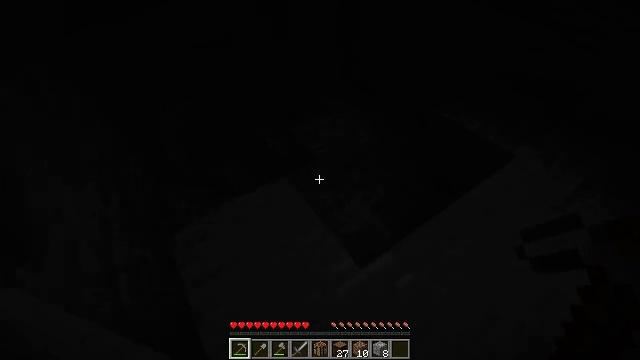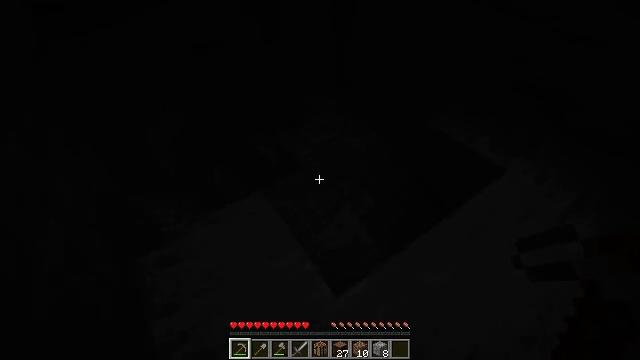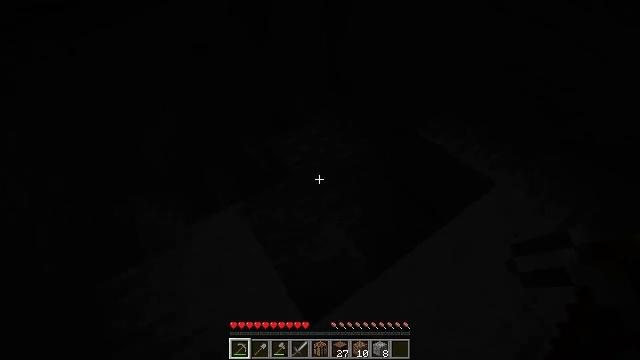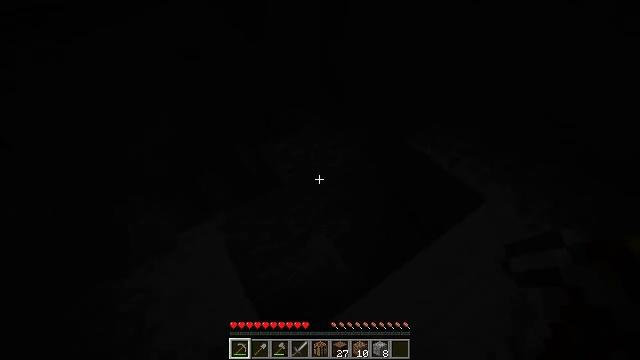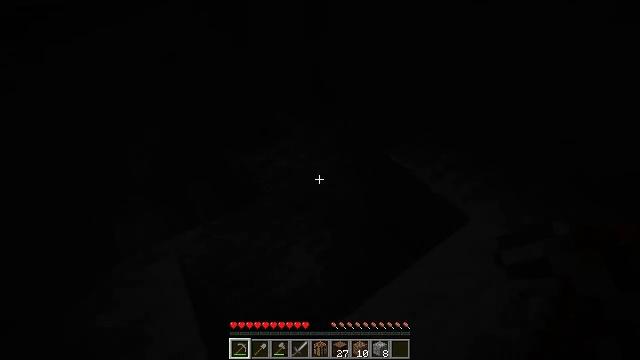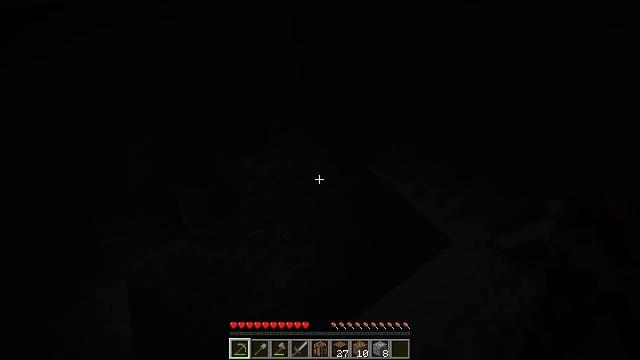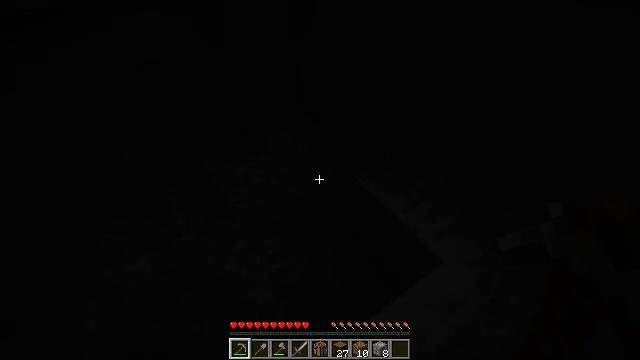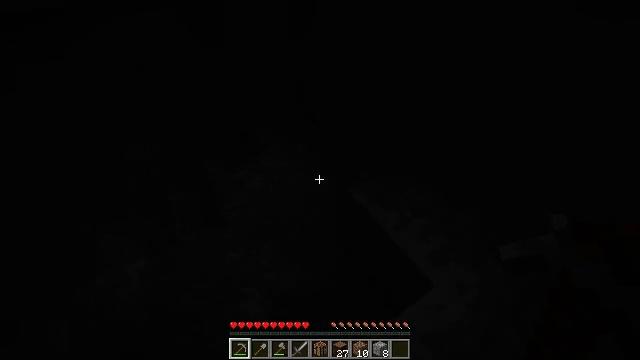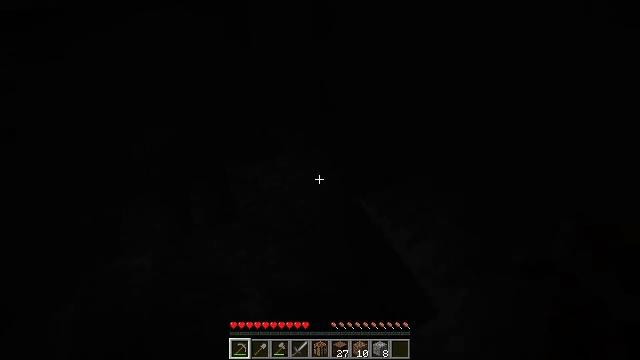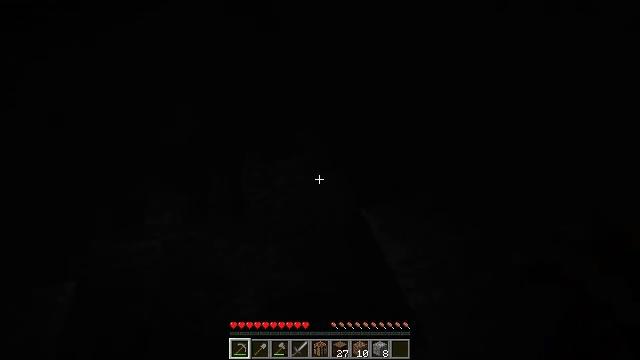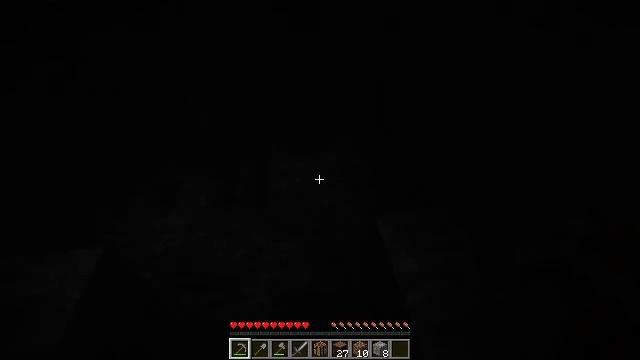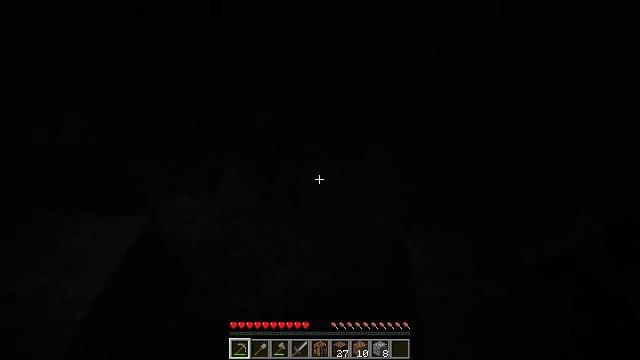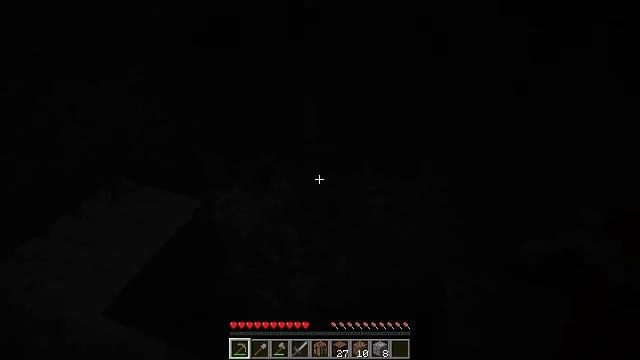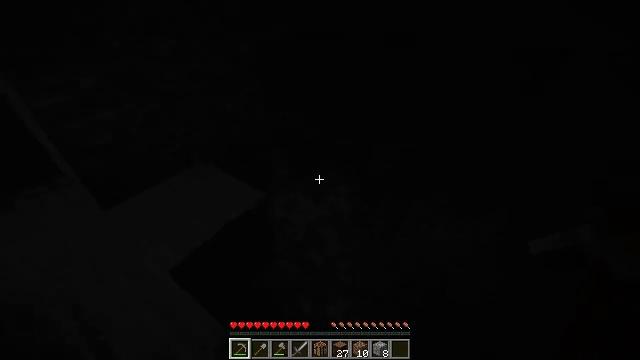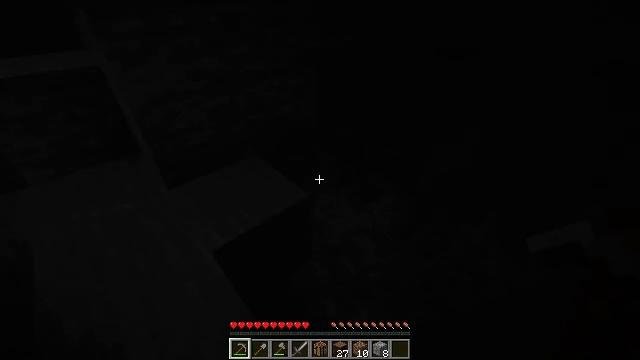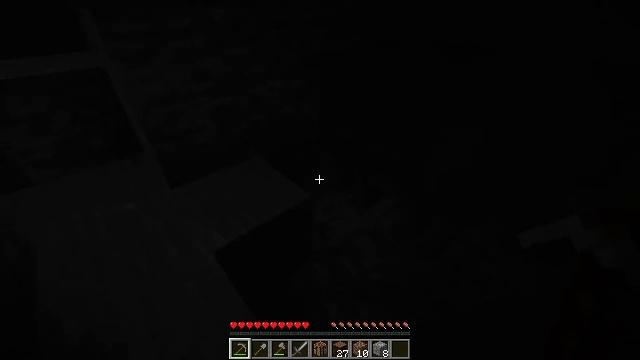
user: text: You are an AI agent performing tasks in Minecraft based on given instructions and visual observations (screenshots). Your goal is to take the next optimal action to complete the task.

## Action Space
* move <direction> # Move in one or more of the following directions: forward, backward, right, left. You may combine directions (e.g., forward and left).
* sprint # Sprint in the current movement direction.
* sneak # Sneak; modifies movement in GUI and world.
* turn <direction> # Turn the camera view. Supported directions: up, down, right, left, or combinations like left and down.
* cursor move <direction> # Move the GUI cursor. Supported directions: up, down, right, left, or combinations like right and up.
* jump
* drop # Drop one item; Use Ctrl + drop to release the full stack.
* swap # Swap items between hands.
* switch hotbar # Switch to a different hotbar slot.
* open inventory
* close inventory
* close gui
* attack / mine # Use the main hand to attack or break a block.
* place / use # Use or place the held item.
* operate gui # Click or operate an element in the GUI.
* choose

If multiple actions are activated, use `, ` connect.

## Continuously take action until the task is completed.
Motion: motion action
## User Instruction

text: Gather sugar cane for crafting.
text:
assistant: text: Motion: move forward and move right
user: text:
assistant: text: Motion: move forward and move right
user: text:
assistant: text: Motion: move forward and move right
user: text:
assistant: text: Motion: move forward and move right
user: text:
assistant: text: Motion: move forward and move right
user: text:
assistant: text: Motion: move forward and move right
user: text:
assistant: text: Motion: move forward and move right, turn left
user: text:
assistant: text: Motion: move right, turn left
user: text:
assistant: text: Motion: turn left
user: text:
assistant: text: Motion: turn left
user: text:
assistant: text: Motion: turn left and up
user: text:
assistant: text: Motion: turn left and up
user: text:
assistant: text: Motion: turn left and up
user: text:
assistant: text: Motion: turn left and up
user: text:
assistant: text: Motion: no_op
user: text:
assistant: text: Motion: no_op
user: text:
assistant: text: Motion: no_op
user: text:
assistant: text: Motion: move left
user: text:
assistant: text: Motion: move left
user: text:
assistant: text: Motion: move left, turn left
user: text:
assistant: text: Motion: move left, turn left and up
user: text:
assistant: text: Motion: move forward and move left, turn left and up
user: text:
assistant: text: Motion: move forward and move left, turn left and up
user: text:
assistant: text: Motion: move forward and move left, turn left and up
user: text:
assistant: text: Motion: move forward, turn left and up
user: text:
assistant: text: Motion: move forward, turn up
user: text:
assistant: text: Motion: move forward, turn up
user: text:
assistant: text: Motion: move forward
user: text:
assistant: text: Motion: move forward
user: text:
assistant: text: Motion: move forward, jump